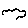
Label: cloud